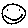
Label: smiley face